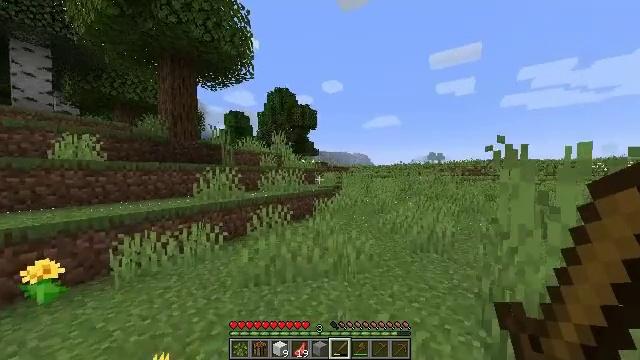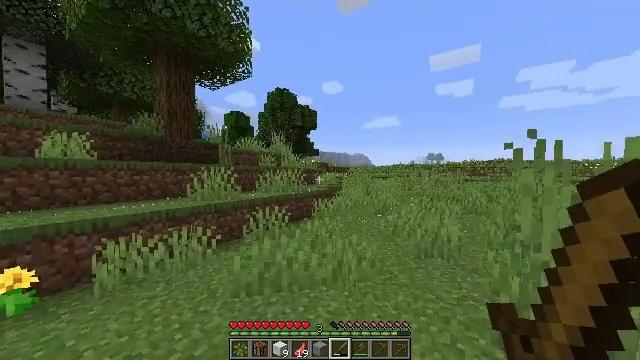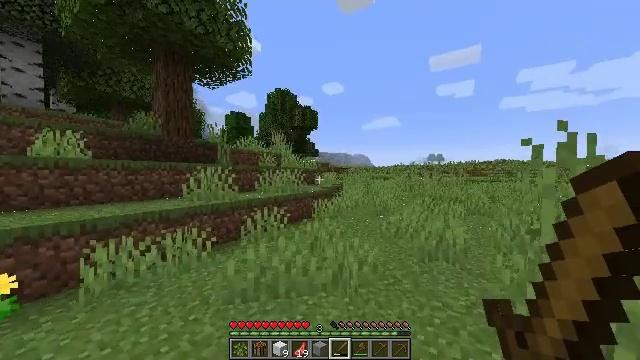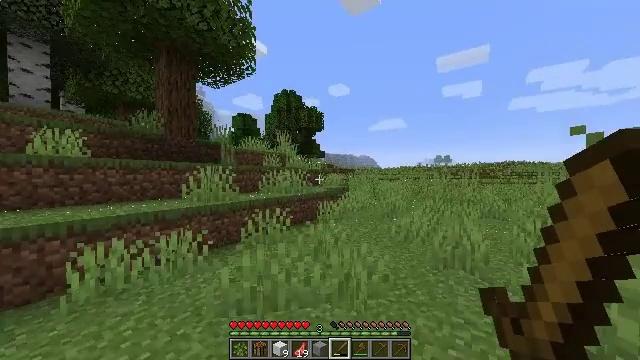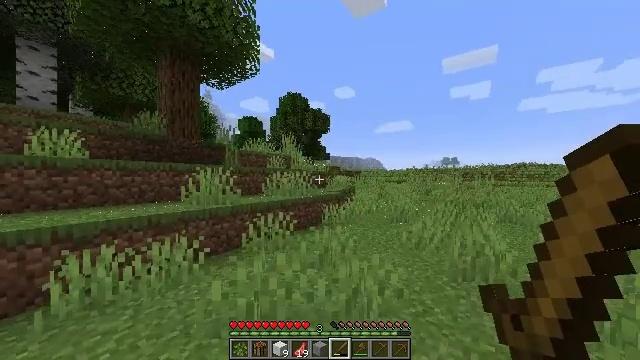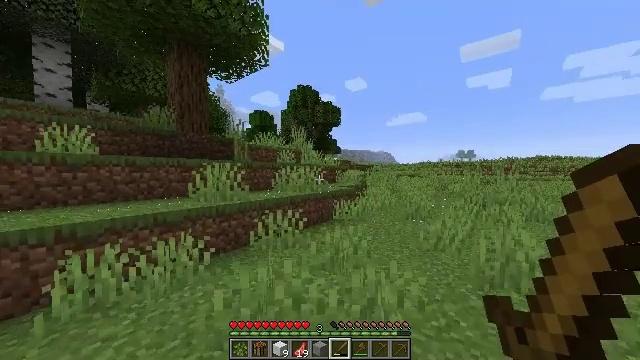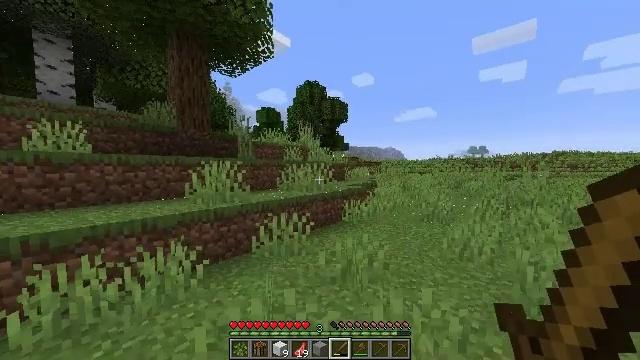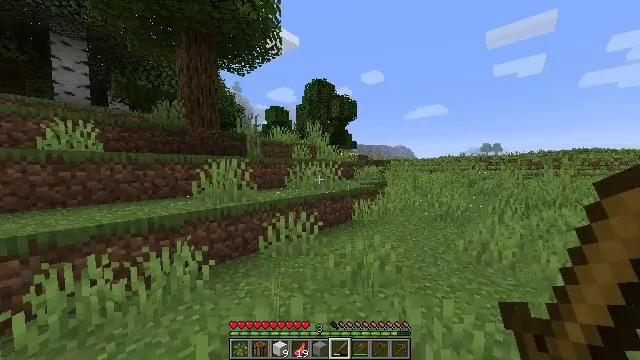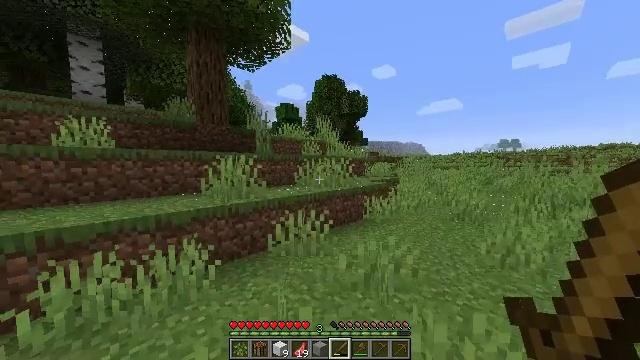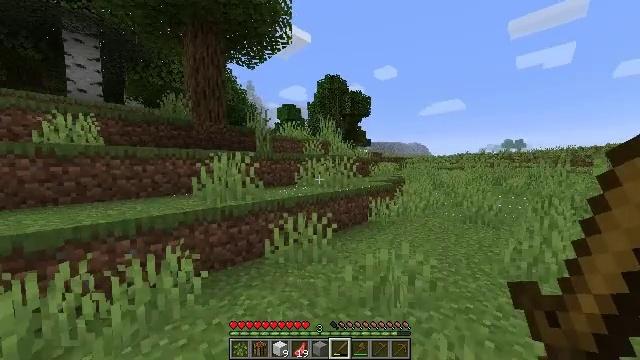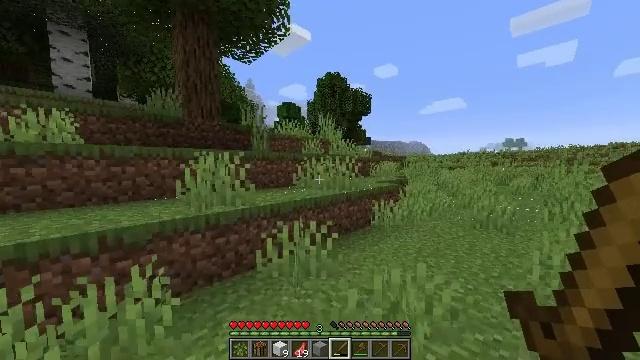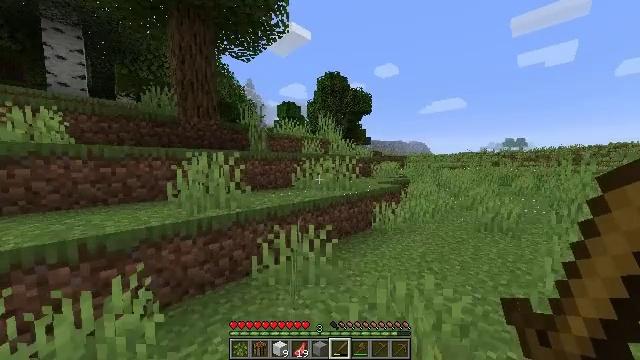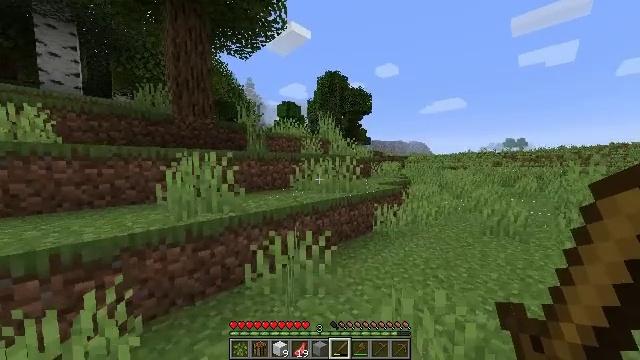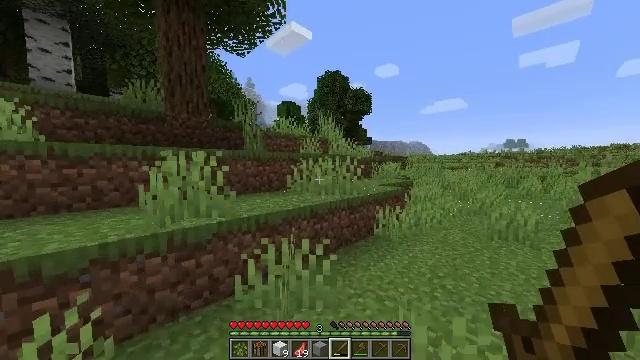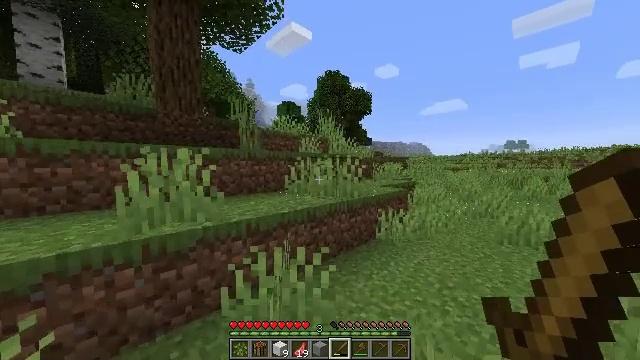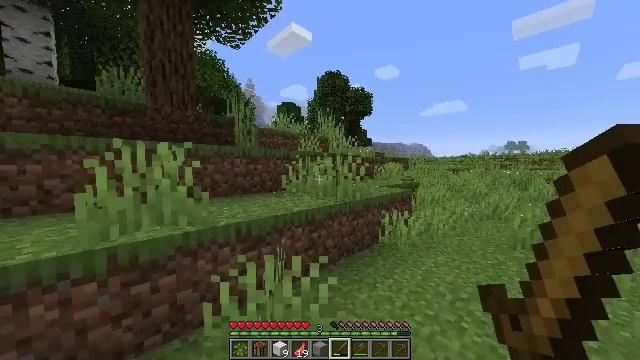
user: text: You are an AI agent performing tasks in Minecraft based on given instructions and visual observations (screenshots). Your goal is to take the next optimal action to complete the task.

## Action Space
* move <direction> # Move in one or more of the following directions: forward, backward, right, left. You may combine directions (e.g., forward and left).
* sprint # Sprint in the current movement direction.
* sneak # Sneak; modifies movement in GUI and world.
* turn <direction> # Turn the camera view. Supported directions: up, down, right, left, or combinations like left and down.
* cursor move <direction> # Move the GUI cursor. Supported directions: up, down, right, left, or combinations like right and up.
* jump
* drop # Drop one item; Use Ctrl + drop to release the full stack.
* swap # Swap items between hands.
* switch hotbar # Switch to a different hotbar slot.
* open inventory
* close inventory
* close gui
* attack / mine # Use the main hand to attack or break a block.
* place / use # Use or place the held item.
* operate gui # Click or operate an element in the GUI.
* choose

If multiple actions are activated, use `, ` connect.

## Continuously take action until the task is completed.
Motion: motion action
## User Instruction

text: Clear the fire from the area.
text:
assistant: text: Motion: move forward
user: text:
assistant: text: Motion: move forward, sprint
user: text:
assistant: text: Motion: move forward, sprint, turn left
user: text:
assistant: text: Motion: move forward, sprint, turn left
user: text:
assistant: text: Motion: move forward, sprint, turn left and down
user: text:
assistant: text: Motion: move forward, turn left
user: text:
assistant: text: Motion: move forward, turn left
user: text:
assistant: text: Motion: move forward, turn left
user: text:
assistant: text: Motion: move forward
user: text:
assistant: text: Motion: move forward, sprint
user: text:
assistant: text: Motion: move forward, sprint
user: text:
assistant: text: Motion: move forward, sprint
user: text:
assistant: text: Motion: move forward, sprint
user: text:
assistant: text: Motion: move forward
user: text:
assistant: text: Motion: move forward
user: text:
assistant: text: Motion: move forward
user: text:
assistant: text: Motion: move forward
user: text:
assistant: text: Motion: move forward, turn left
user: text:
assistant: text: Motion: move forward, turn left, jump
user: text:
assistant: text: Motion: move forward, turn left, jump
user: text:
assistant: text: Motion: move forward, jump
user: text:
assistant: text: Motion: move forward, jump
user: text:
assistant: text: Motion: move forward, jump
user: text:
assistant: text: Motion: move forward, jump
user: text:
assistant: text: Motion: move forward, jump
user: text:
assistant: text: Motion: move forward, jump
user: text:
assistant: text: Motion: move forward, jump
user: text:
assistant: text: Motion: move forward, jump
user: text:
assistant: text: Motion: move forward, jump
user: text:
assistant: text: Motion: move forward, jump